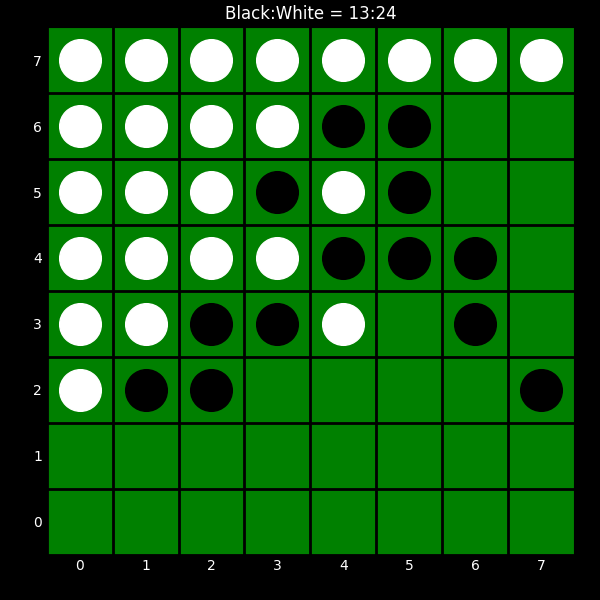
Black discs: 13
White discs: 24